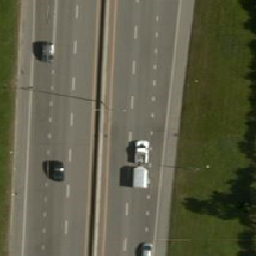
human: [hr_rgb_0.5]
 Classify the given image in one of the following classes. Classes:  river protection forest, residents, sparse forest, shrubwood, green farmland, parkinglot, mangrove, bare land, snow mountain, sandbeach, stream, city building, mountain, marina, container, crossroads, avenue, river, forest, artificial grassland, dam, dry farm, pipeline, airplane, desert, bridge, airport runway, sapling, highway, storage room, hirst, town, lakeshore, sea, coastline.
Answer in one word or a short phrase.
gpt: highway